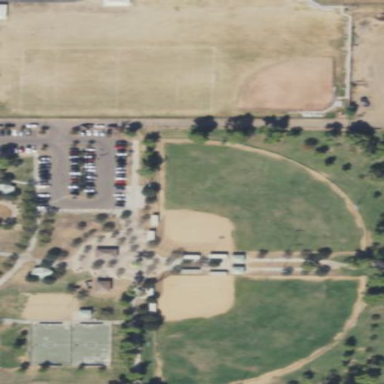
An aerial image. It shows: Baseball pitch for leisure land.